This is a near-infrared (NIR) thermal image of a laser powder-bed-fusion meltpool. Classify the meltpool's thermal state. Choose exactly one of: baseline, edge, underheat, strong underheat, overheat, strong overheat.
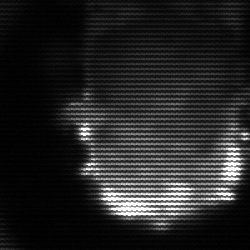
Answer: baseline